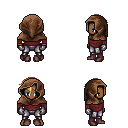
a pixel art fantasy rpg character, male body template, human, dark skin, maroon long-sleeve shirt, metal pants, light blonde short bangs hairstyle, cloth hood, metal gloves, maroon shoes, four views (front, back, left, right), 2x2 character sprite sheet, small pixel art, hard edges, no anti-aliasing